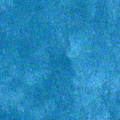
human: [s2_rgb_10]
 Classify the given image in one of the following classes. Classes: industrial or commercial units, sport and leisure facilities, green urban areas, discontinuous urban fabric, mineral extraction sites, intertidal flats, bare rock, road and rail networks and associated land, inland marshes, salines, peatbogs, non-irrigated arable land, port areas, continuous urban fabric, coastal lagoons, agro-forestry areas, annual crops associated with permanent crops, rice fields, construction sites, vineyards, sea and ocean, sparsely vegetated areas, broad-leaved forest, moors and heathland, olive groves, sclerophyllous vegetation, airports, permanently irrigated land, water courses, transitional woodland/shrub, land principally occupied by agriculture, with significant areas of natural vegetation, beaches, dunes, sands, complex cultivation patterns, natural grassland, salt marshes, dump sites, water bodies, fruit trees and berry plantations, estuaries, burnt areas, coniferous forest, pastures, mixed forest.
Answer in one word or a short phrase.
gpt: sea and ocean